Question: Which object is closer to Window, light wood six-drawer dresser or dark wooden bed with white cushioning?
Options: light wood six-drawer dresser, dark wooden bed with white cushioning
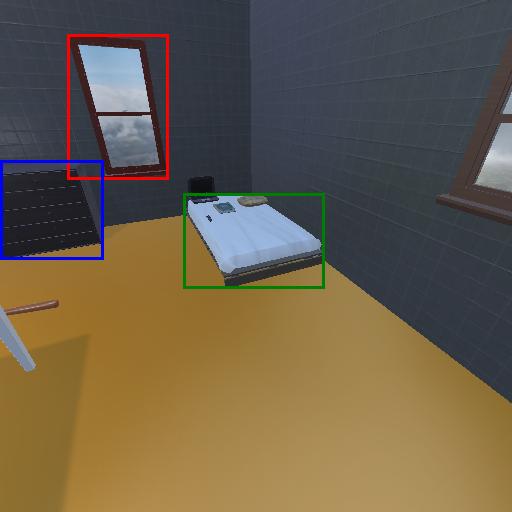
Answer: light wood six-drawer dresser